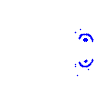
Particle: kaon